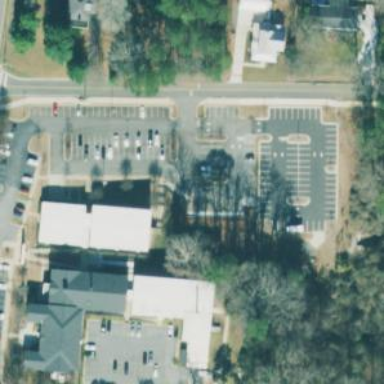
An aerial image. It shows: Parking area with surface.